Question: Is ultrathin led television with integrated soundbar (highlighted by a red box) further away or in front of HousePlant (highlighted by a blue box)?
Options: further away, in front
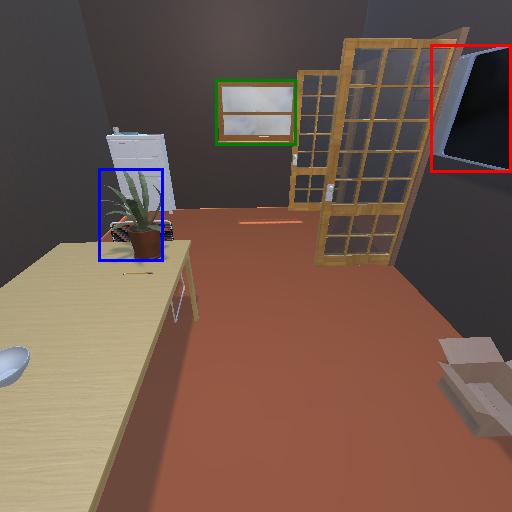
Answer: further away